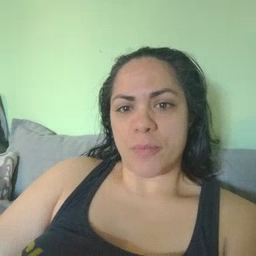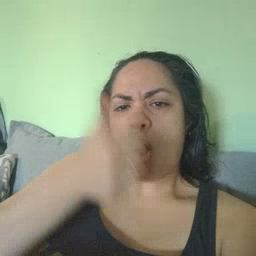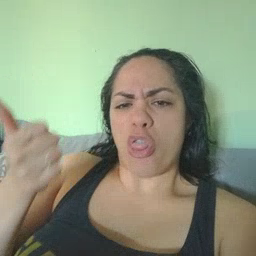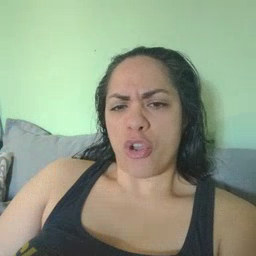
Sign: another